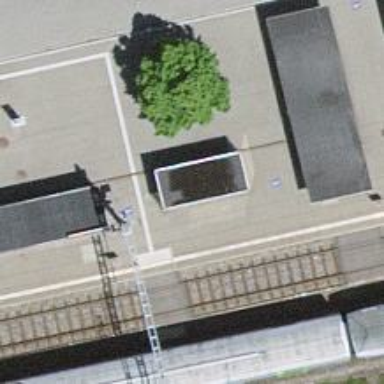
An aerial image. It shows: Railway station that also serves as public transport station.